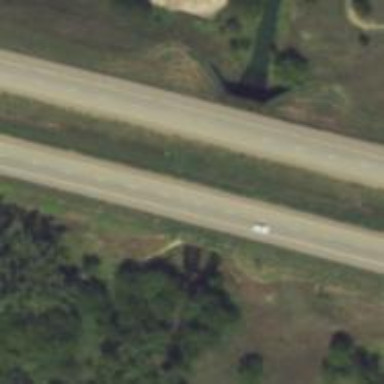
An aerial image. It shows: Culvert tunnel.